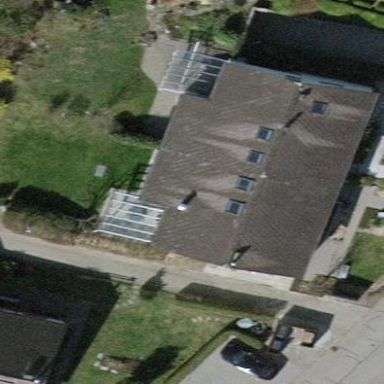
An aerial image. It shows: Terrace building.